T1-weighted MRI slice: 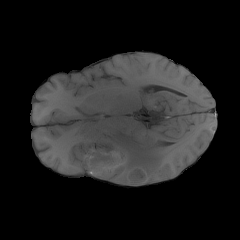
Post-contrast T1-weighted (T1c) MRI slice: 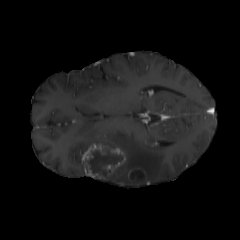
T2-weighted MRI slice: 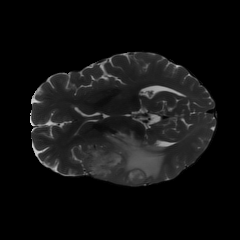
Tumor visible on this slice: yes